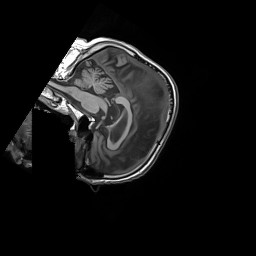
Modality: T1w
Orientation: sagittal
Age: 73
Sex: male
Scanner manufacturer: siemens
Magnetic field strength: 3 T
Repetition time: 1.55 s
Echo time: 0.00234 s